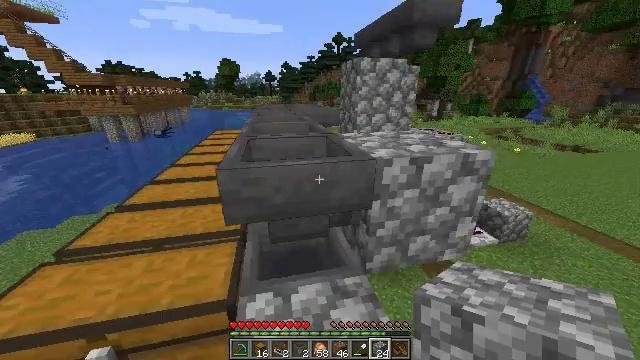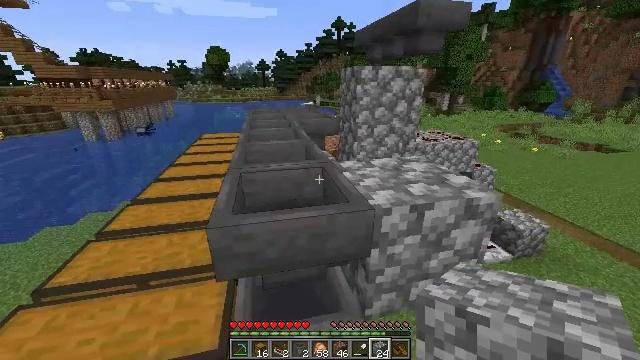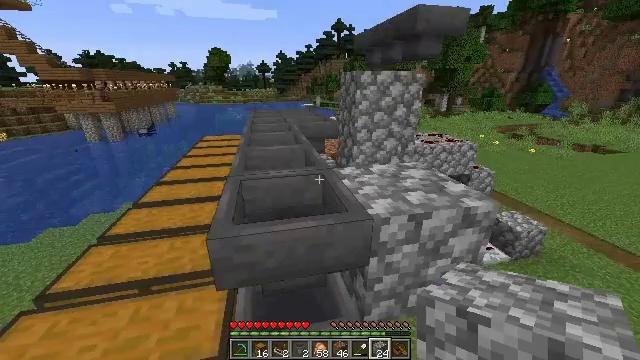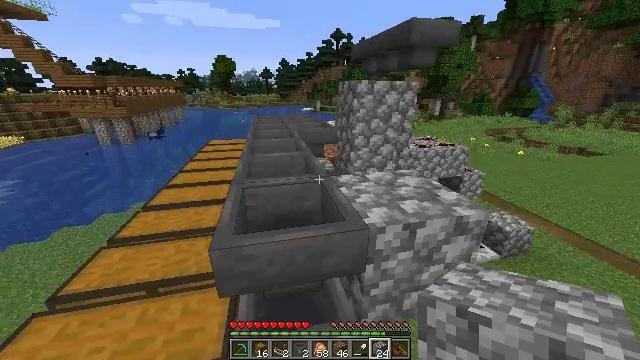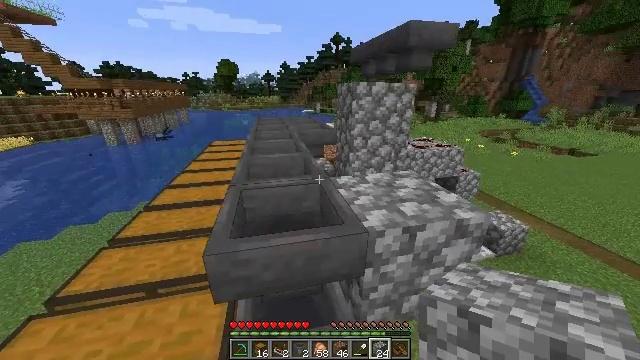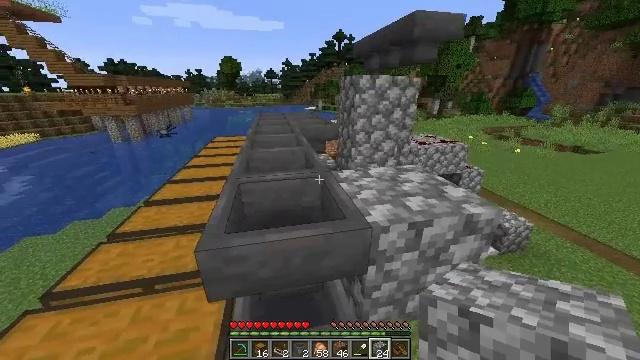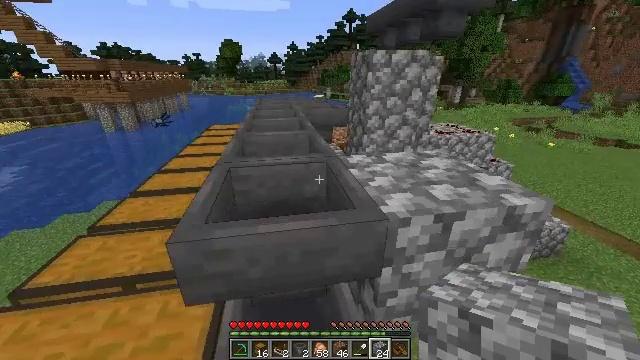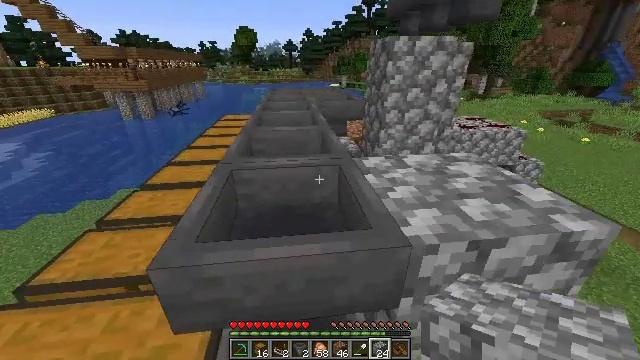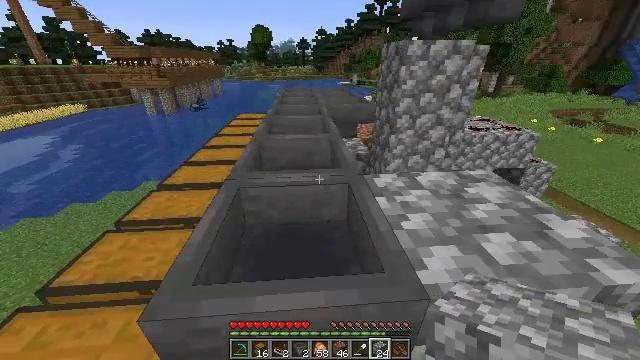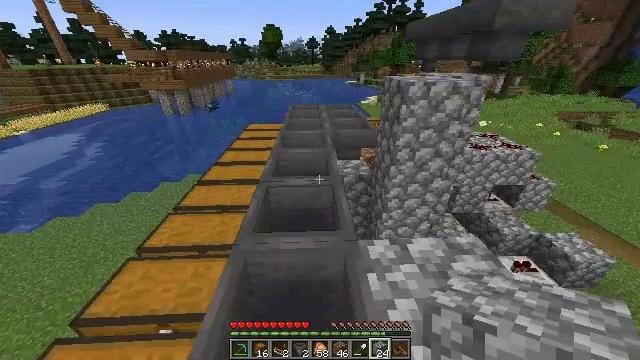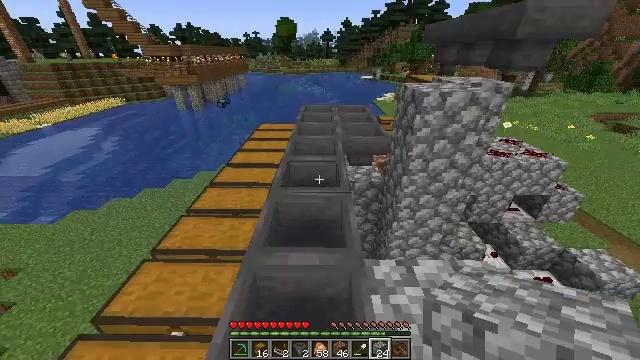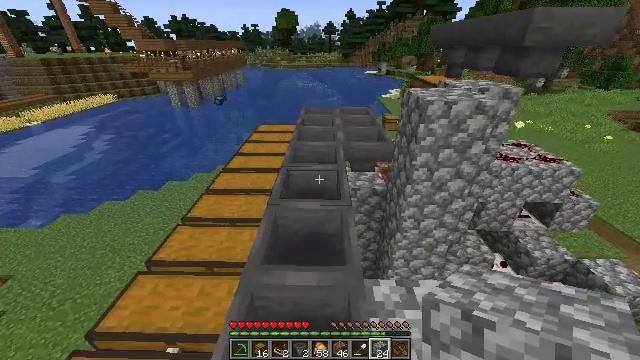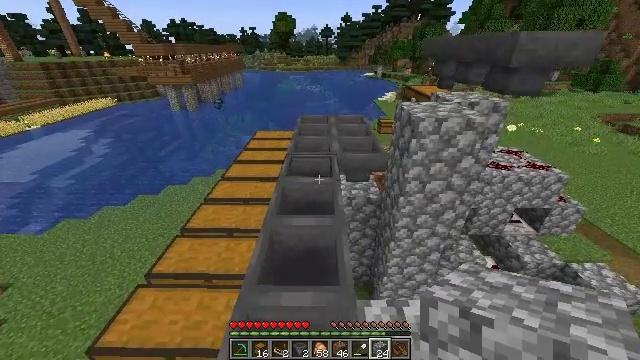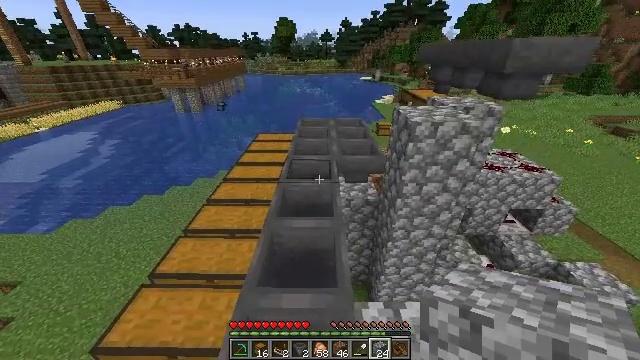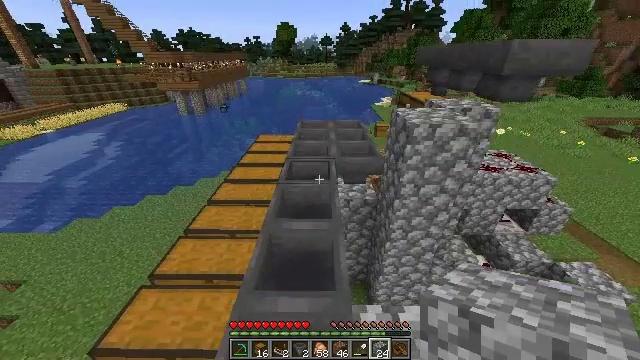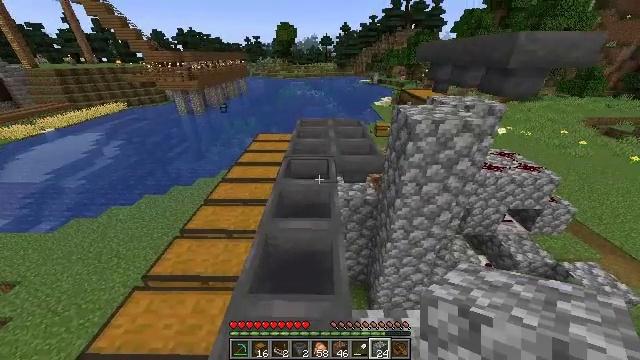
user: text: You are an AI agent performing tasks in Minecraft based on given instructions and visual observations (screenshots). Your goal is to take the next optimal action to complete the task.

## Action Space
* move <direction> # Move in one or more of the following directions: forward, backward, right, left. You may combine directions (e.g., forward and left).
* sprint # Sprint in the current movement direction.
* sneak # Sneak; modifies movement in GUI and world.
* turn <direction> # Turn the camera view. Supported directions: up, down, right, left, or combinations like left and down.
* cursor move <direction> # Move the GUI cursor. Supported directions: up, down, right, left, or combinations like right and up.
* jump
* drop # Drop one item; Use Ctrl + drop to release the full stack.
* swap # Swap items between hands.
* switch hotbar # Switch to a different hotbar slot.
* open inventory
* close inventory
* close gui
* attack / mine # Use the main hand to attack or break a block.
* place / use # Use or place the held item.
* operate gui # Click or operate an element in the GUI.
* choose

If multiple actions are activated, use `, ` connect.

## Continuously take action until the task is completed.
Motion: motion action
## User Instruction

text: Mine dirt from the ground.
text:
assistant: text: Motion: move forward, jump
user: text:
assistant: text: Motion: move forward, jump
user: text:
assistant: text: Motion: move forward, jump
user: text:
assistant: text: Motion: move forward, jump
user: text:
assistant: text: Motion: move forward, jump
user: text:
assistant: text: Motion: move forward, sprint, turn left and down, jump
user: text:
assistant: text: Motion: move forward, sprint, turn left and down, jump
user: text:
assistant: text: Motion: move forward, sprint, turn left and down, jump
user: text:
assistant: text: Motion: move forward, turn left and down, jump
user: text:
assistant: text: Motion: move forward, turn left, jump
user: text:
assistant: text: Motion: move forward, jump
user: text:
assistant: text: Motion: move forward, jump
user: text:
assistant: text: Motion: move forward, jump
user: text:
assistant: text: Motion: move forward
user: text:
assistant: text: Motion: move forward
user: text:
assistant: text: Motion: move forward
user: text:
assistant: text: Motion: move forward, turn right
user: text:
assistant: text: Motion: move forward, turn right
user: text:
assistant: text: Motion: move forward
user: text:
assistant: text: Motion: move forward
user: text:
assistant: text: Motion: move forward
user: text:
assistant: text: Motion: move forward
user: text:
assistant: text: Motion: move forward
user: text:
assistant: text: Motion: move forward
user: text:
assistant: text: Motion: move forward
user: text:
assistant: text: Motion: move forward
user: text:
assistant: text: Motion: move forward
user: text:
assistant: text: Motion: move forward
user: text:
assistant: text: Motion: move forward
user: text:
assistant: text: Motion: move forward